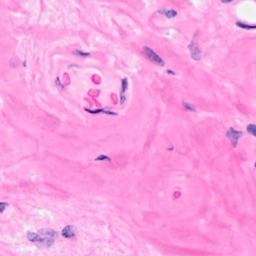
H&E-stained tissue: Breast